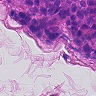
Metastatic tissue present: yes